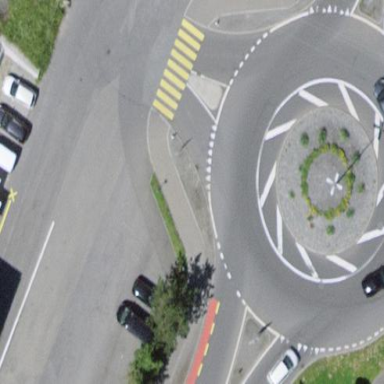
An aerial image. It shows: Primary highway intersecting roundabout.